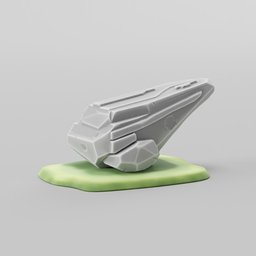
Label: nature